Aerial crown-view tile of a tropical tree (Barro Colorado Island, Panama), acquired 20250414:
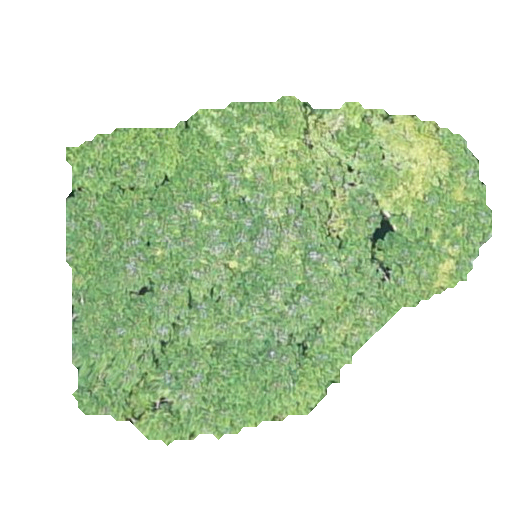
Species: Jacaranda copaia
GBIF accepted scientific name: Jacaranda copaia
Crown area: 159.926 m²